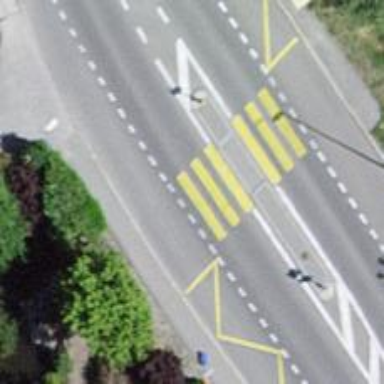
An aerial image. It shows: Zebra crossing on the road.